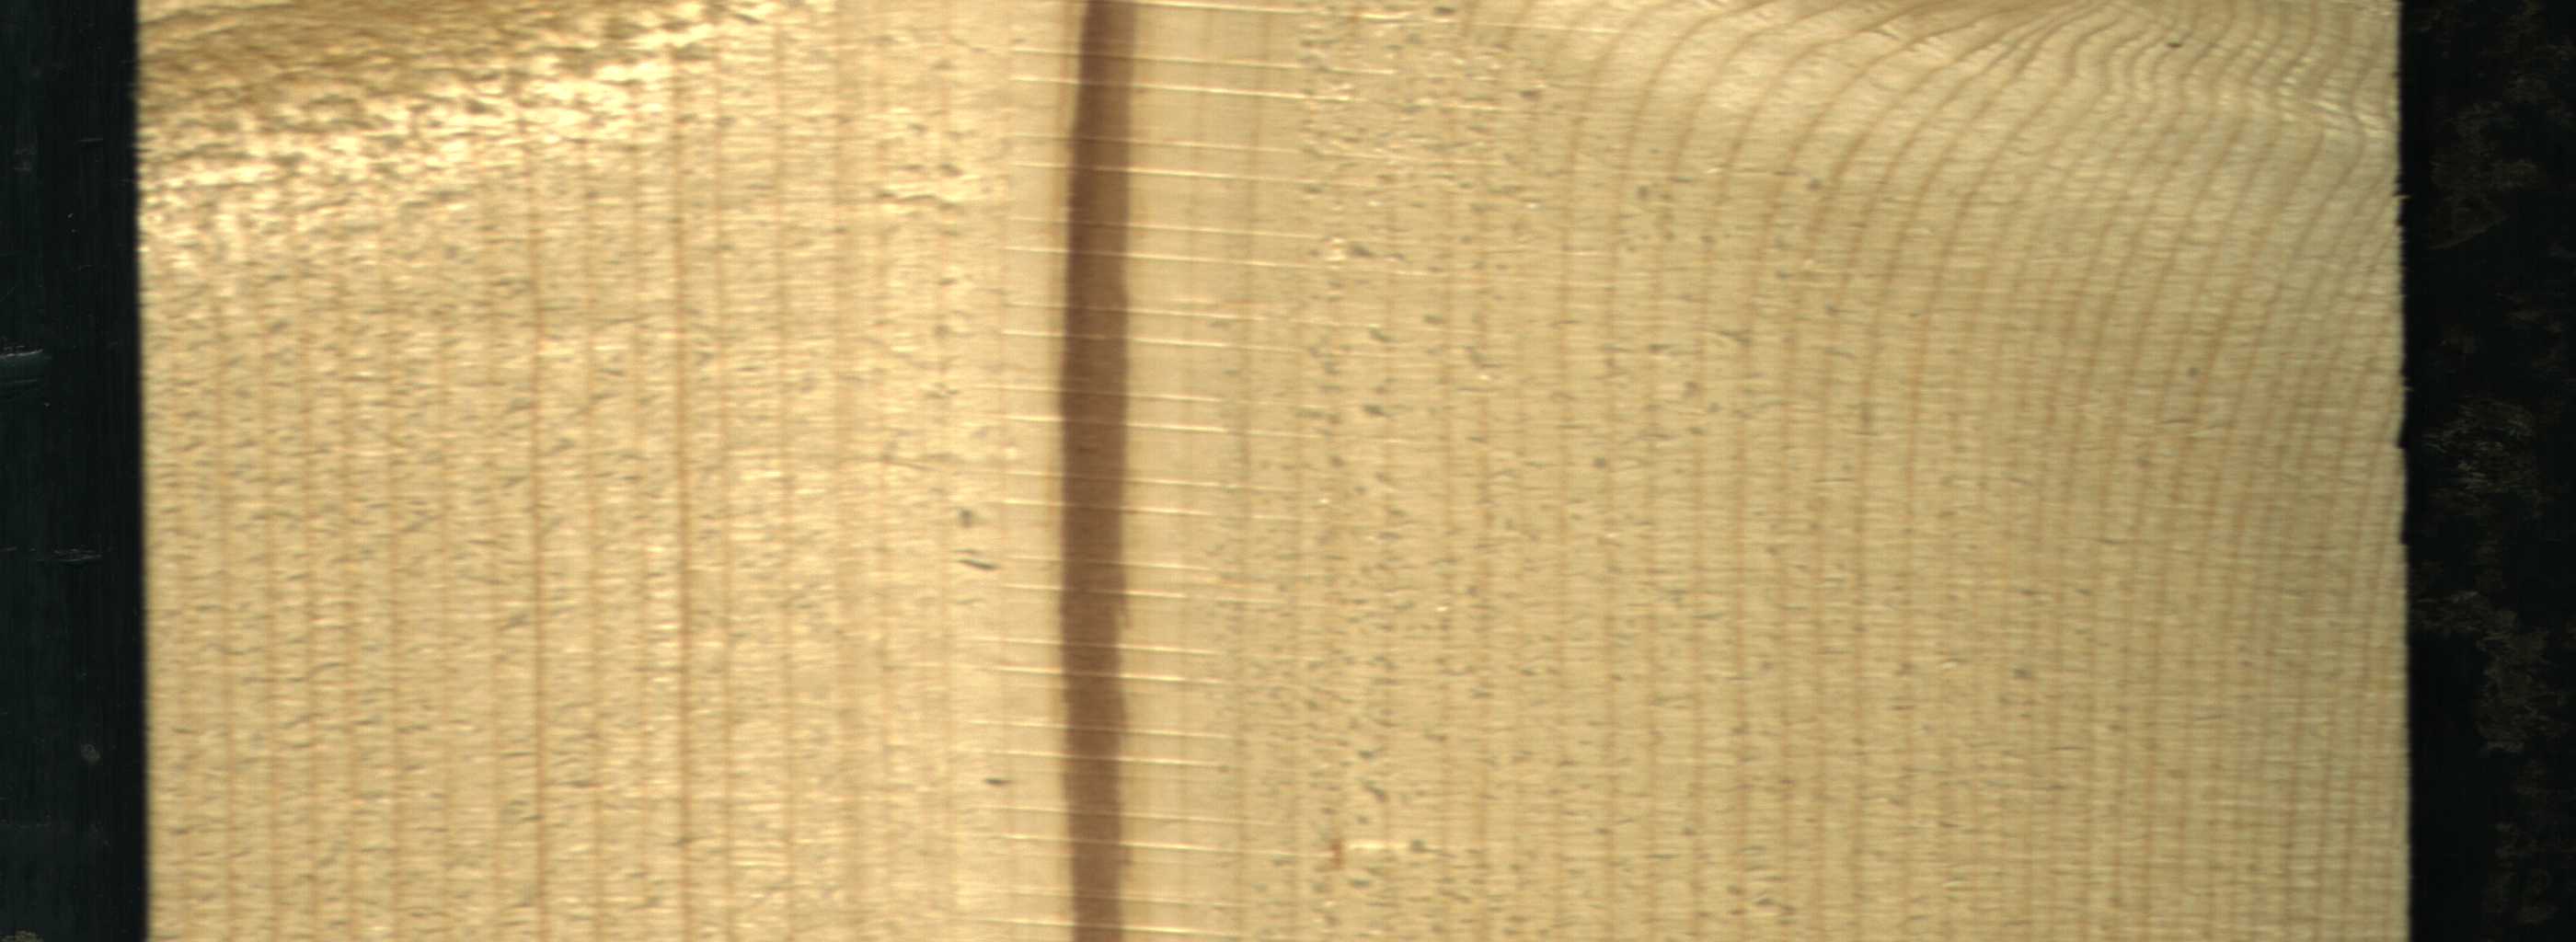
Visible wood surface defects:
Marrow